Brain MRI, t2w sequence, axial 2D slice.
Patient: age 38, sex F, weight 78 kg, height 1.78 m
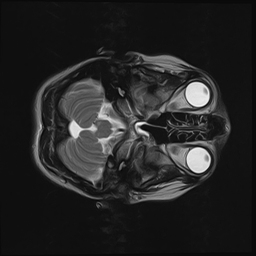